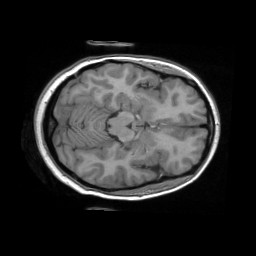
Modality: T1w
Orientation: axial